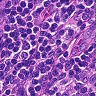
Metastatic tissue present: no